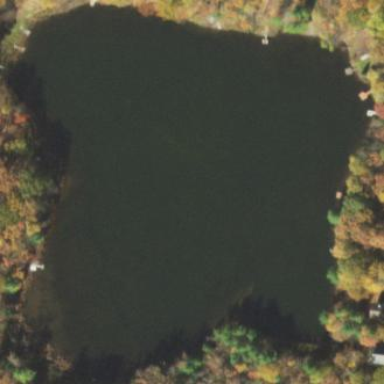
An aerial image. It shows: Beautiful lake surrounded by nature.